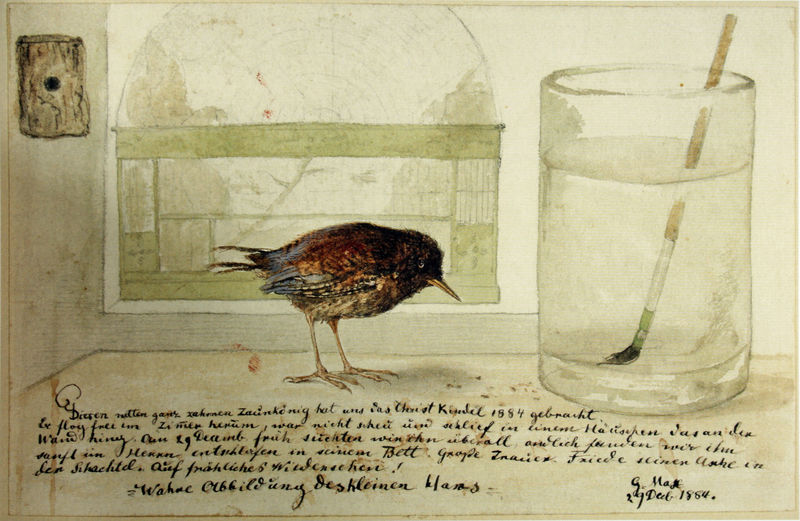
Titel: "Wahre Abbildung des kleinen Hans"
Künstler: Gabriel von Max
Standort: München
Institution: Städtische Galerie im Lenbachhaus
Schlagwörter: feder, schatten, vogel, wasser, weiß, aquarell, gelb, grün, braun, bunt, fenster, glas, licht, zeichnung, federn, gefieder, signatur, natur, auge, schrift, schnabel, studie, datierung, wasserfarbe, rundbogen, maler, bauer, wasserglas, schraffur, titel, illustration, text, koloriert, malen, pinsel, kasten, meise, brief, hans, gedenken, kanarienvogel, käfig, vogelkäfig, voliere, niedlich, wasserspiegel, handschrift, dokument, wissenschaft, max, schreibschrift, andenken, beschriftet, naturstudie, vogelhäuschen, zahm, gabriel max, glas wasser, nistkasten, 1854, 1954, cshanbel, krummel, zaunkönig, ausgeflogen